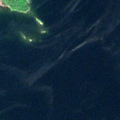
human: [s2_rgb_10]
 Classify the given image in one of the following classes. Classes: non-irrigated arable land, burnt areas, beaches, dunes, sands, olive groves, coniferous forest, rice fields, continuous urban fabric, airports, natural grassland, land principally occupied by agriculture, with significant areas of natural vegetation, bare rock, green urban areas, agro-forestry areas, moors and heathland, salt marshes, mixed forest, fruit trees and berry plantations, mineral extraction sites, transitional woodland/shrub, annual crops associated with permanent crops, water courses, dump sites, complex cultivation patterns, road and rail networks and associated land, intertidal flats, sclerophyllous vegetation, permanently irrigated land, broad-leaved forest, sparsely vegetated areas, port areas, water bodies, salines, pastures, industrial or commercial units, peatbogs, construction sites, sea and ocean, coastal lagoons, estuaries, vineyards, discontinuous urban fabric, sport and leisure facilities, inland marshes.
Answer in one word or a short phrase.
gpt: coniferous forest, water bodies